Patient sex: M
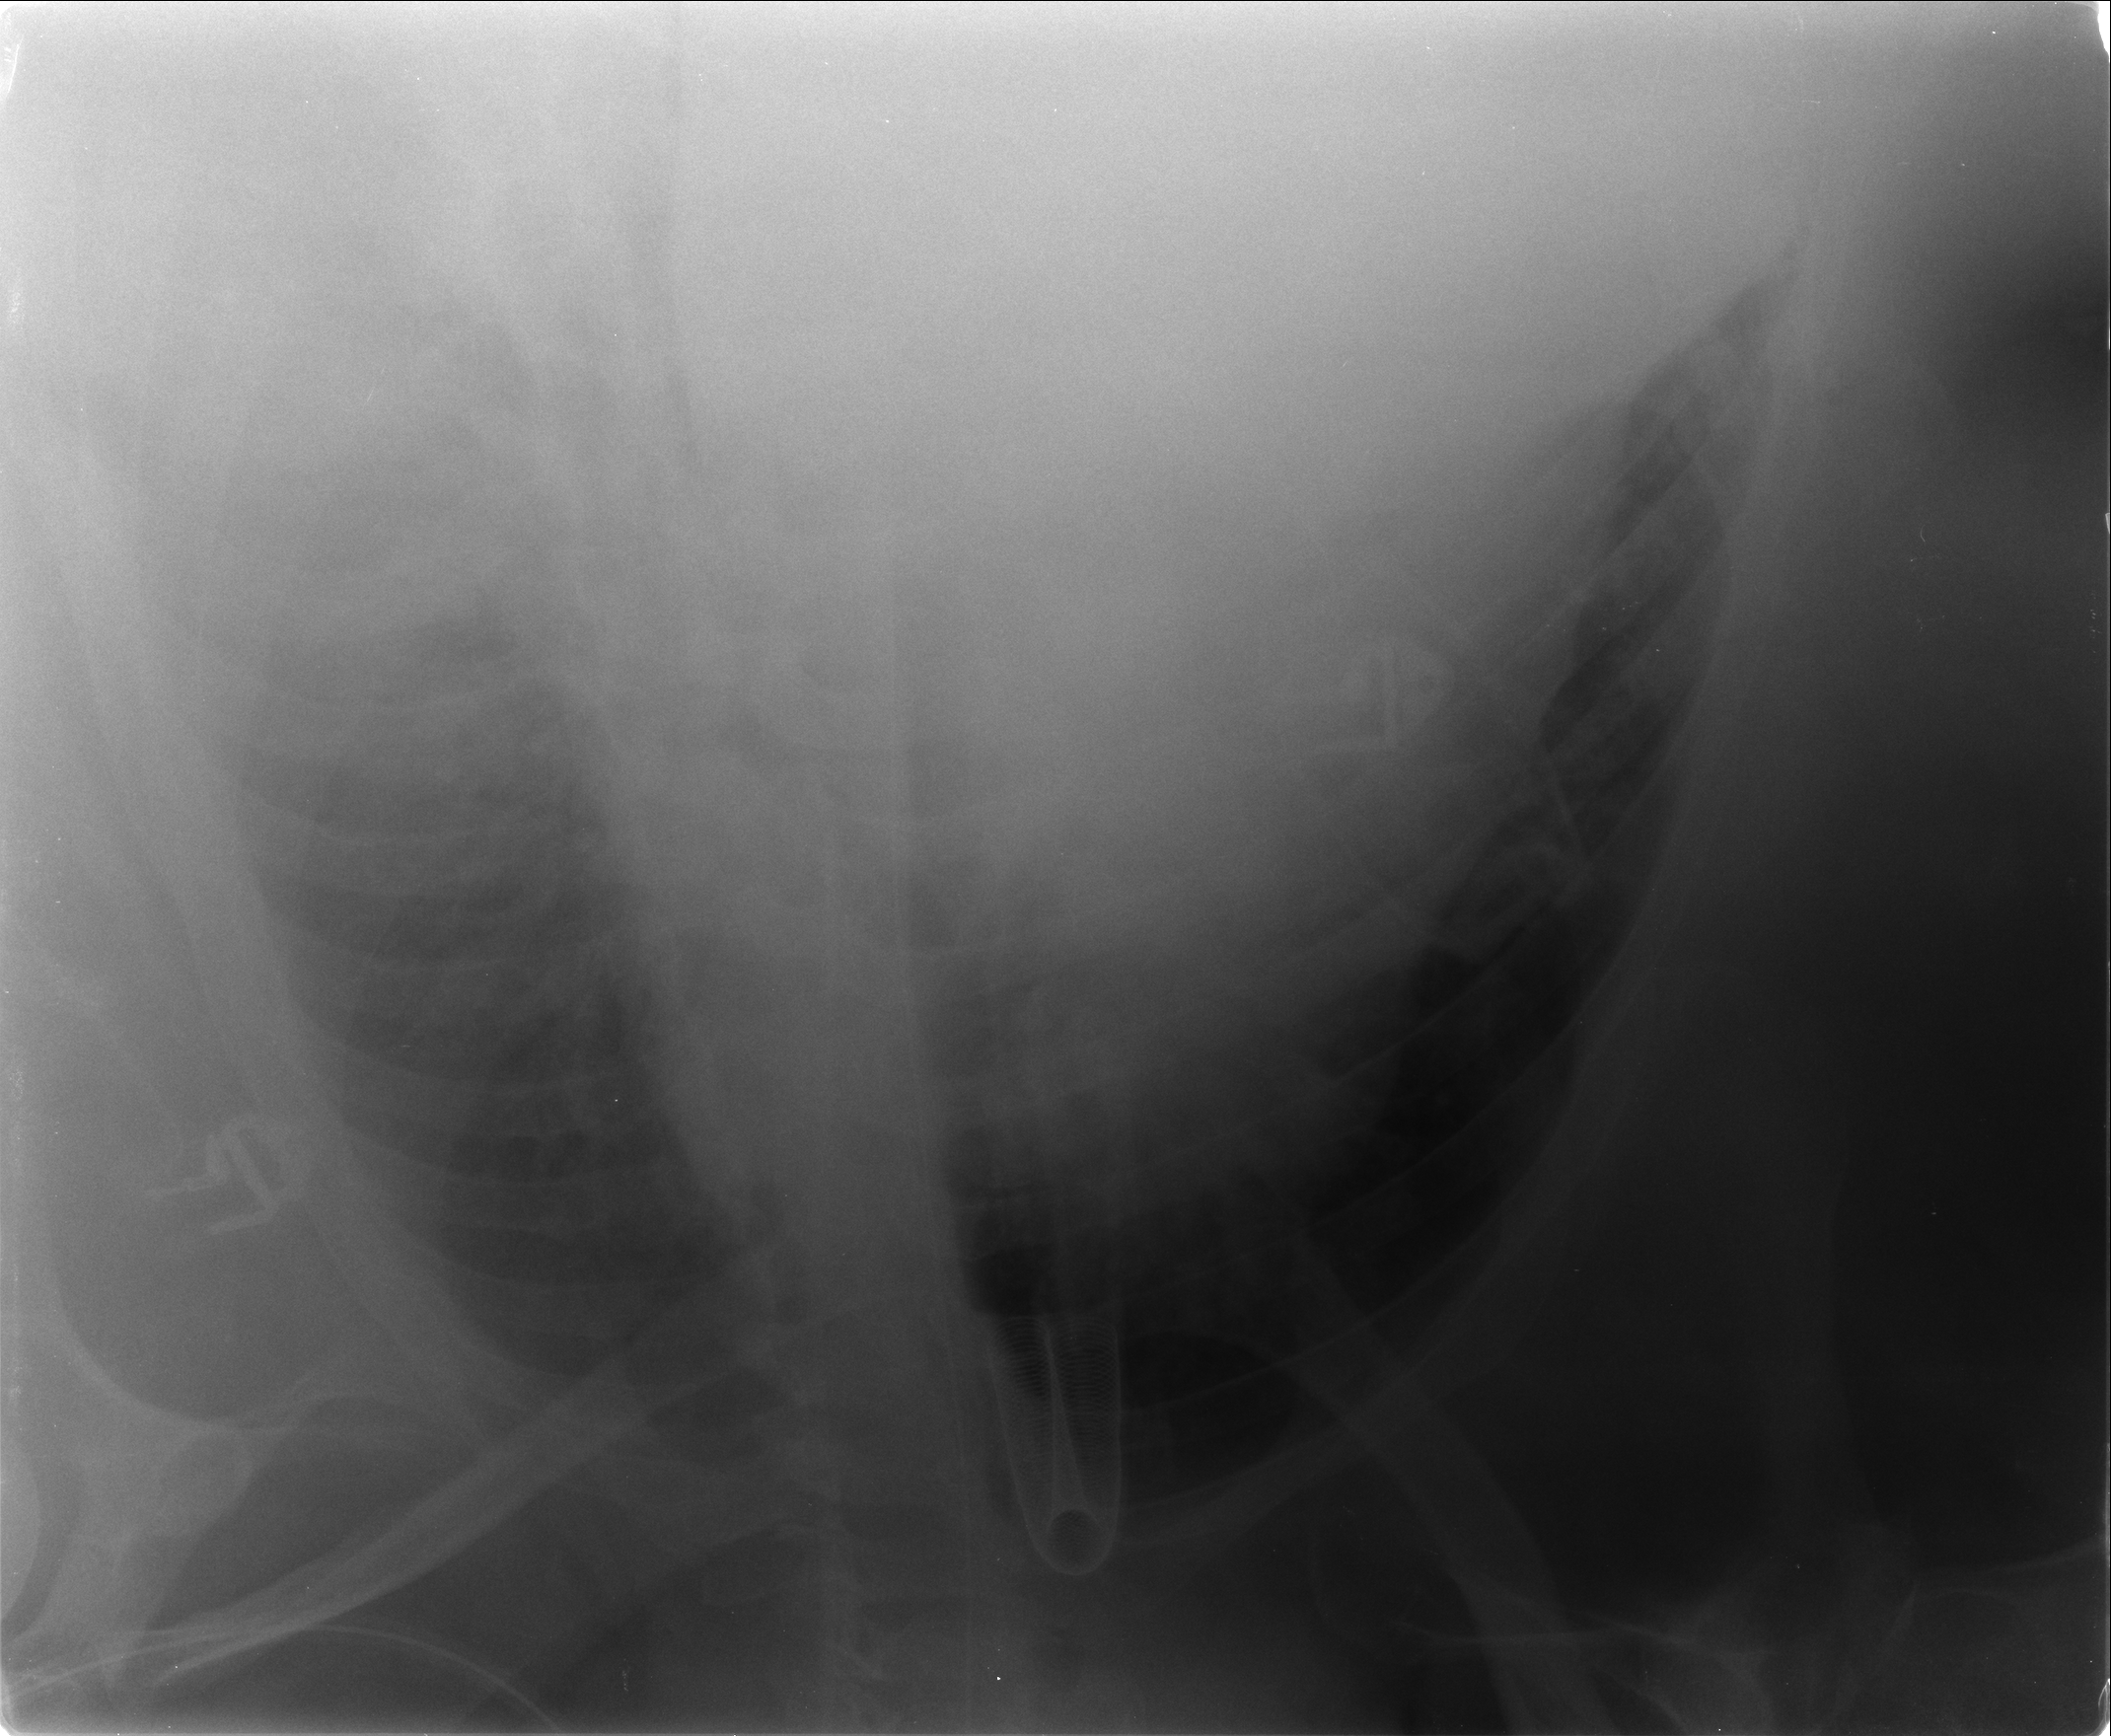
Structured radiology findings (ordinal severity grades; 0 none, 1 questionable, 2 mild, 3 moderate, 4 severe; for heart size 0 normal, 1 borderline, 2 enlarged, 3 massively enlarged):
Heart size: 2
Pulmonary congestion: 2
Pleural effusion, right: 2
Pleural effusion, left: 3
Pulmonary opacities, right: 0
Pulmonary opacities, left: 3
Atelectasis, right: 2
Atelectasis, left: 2